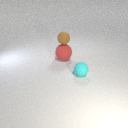
small brown rubber sphere above large red rubber sphere